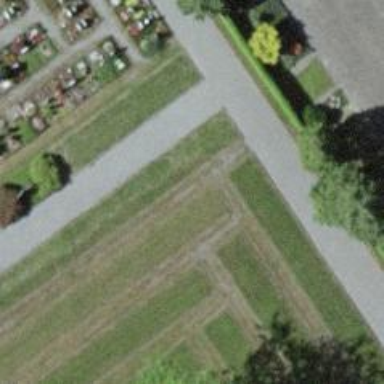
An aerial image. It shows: Path surfaced with fine gravel.